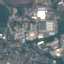
Land use / land cover class: Industrial